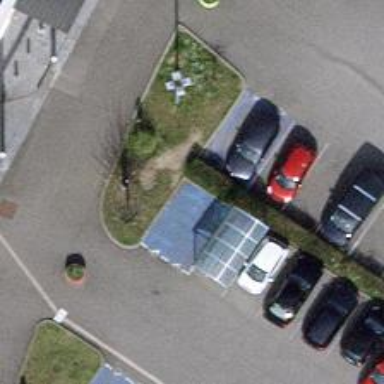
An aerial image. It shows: Parking space is available.